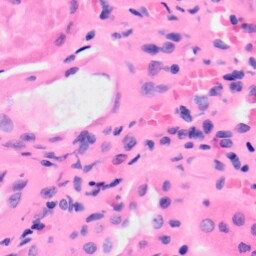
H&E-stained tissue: Kidney